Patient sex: M
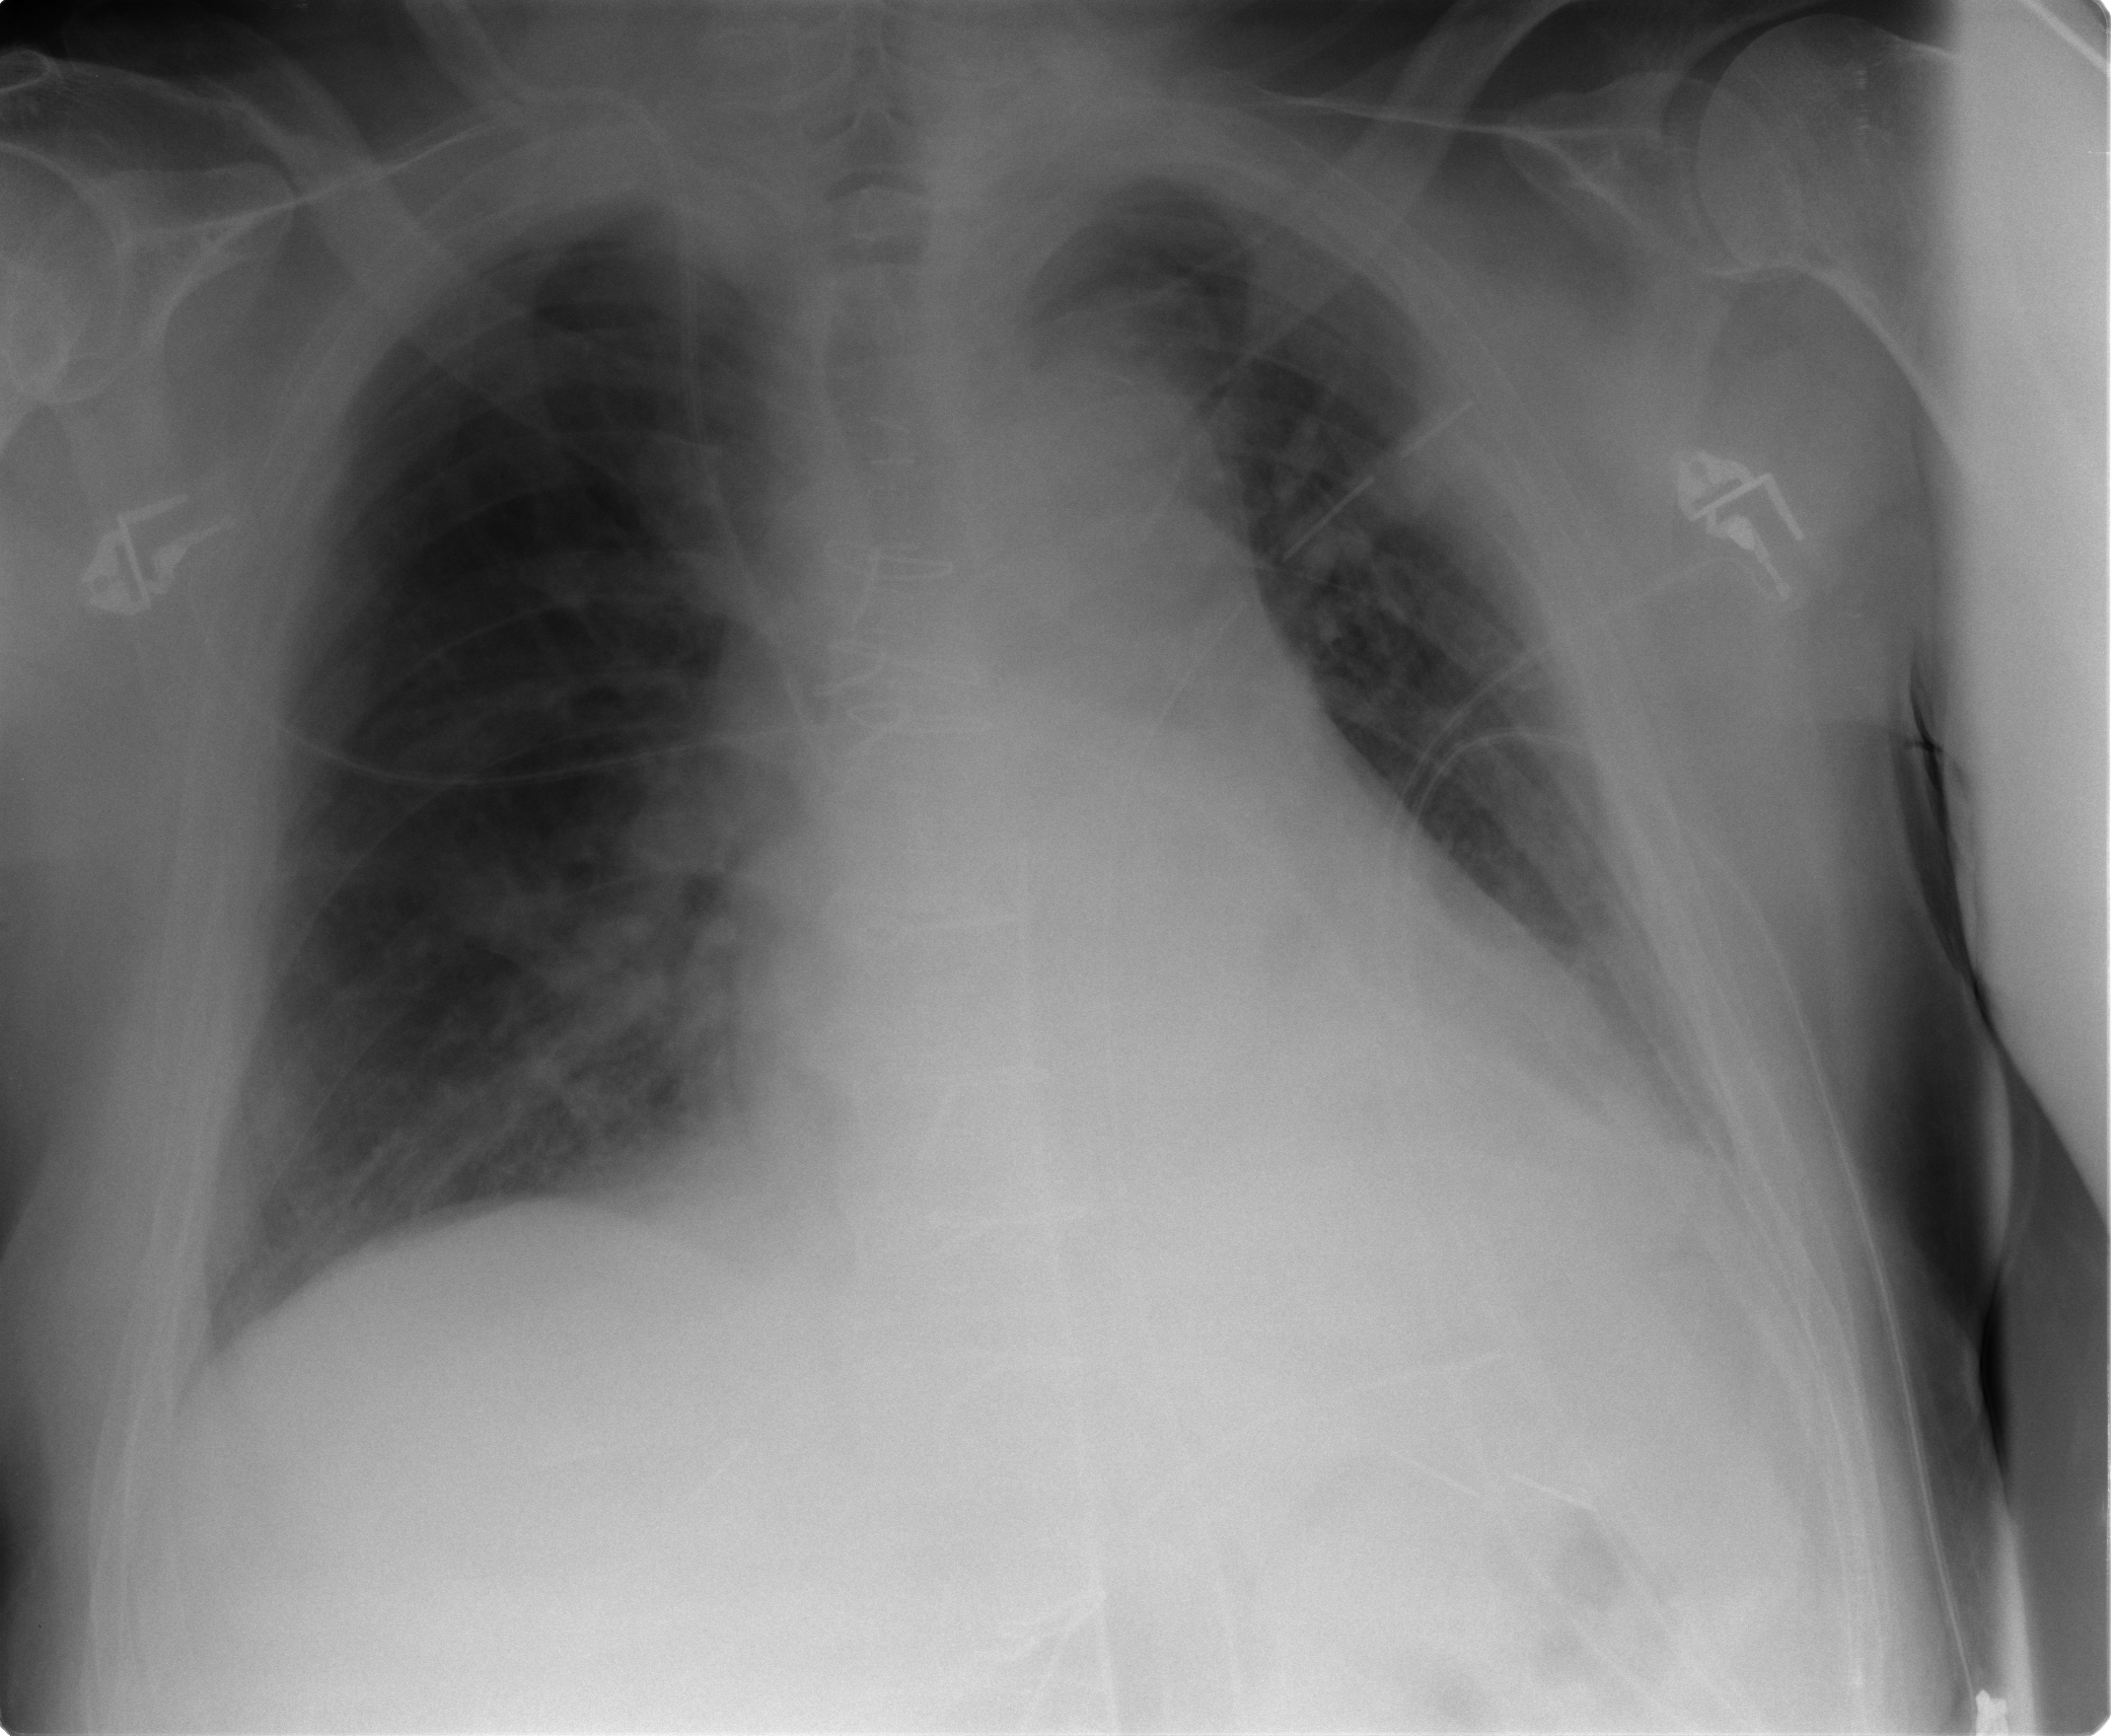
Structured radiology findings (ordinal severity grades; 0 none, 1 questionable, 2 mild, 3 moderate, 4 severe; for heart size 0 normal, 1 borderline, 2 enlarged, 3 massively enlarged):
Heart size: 2
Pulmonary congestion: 2
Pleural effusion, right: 1
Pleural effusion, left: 1
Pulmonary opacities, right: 1
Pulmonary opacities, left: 0
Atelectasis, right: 2
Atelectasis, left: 2